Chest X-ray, PA view. Patient: 47 years old, sex F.
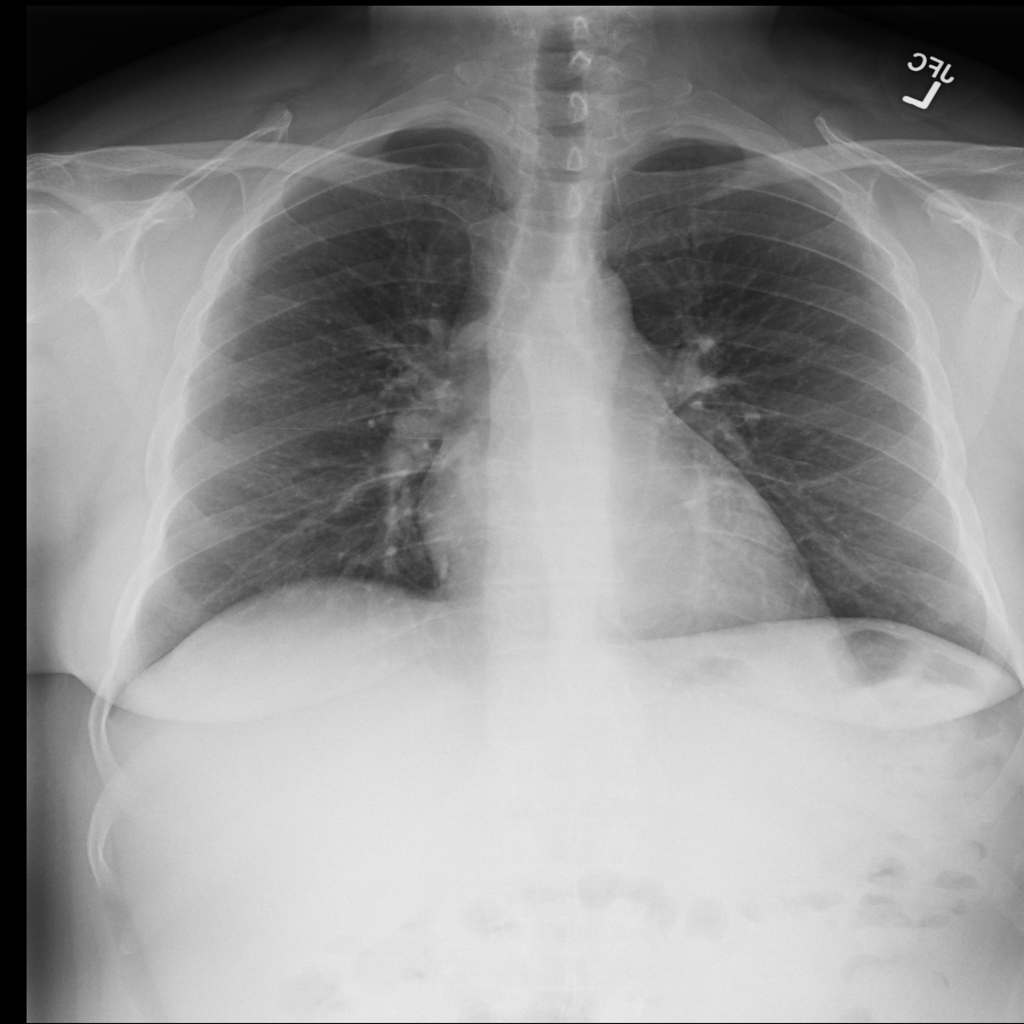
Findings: Infiltration